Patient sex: M
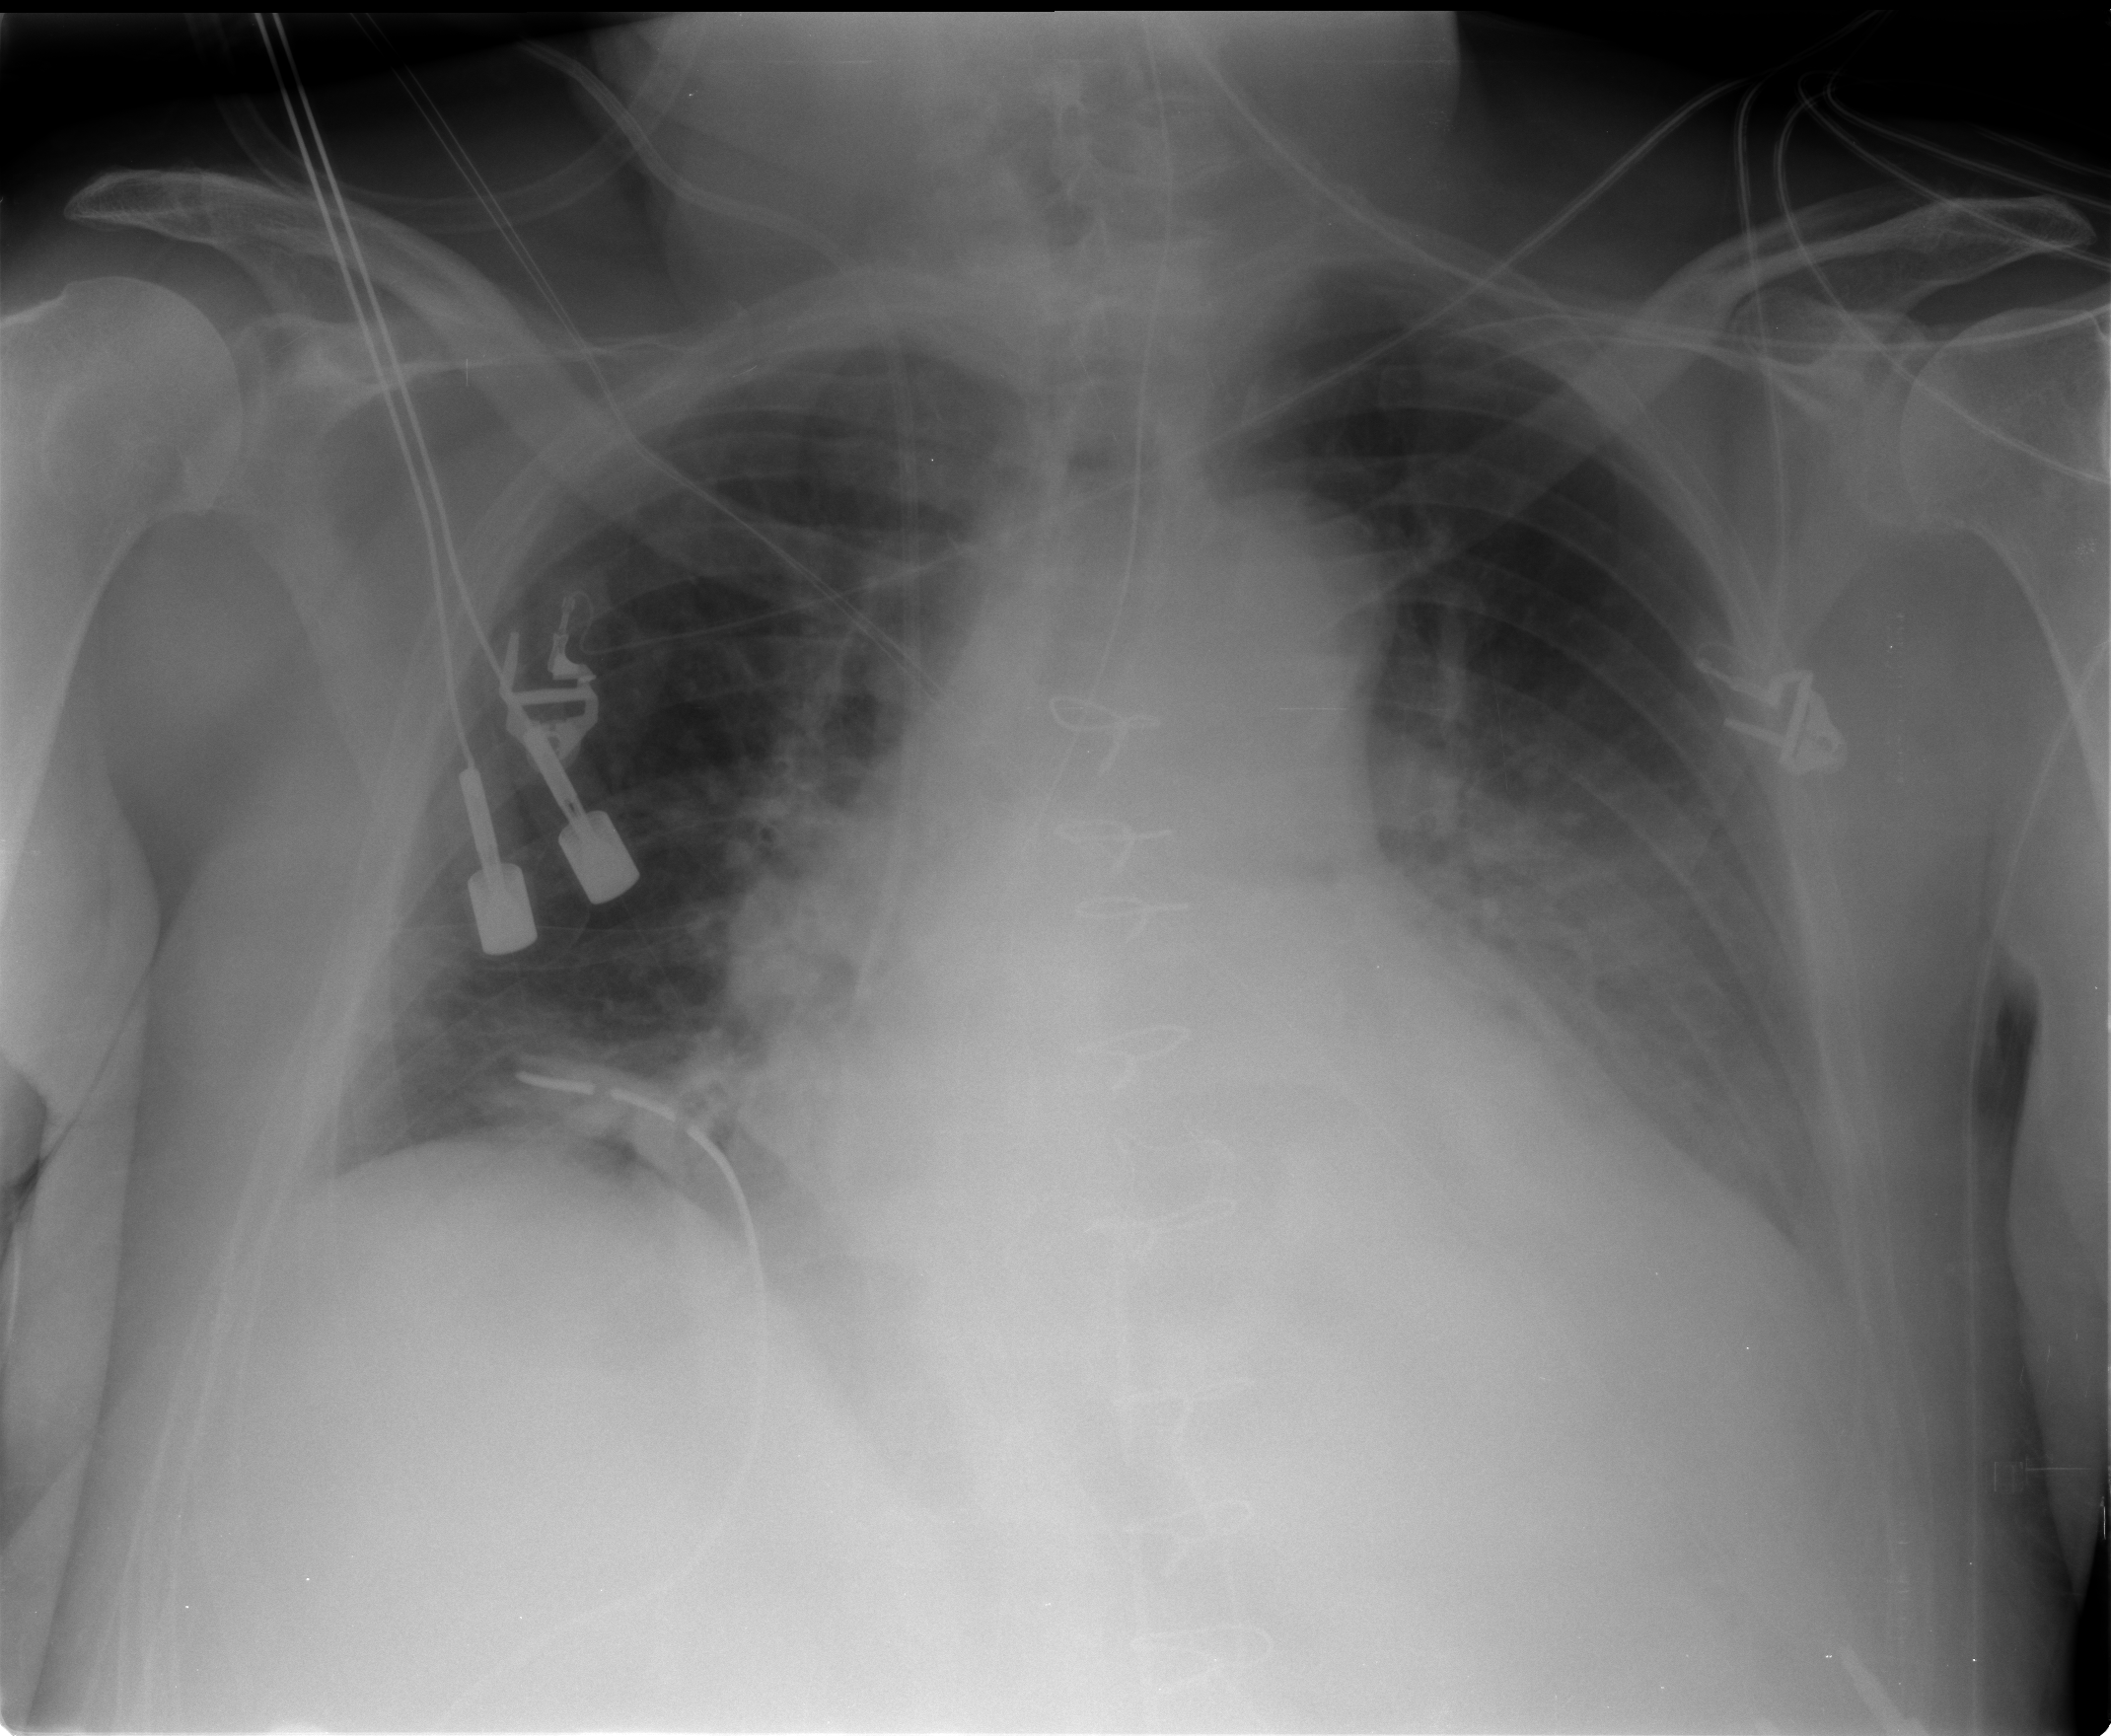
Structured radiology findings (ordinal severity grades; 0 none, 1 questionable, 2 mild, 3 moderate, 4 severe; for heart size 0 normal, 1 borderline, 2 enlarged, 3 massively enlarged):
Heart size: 3
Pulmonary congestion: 2
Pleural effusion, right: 0
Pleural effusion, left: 2
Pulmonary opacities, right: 0
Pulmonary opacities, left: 1
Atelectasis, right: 2
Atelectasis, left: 2